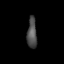
Tissue: prostate
Cell type: Fibroblasts
Senescence score: 0.7591
Nuclear area (px): 294
Mean DAPI intensity: 76.388